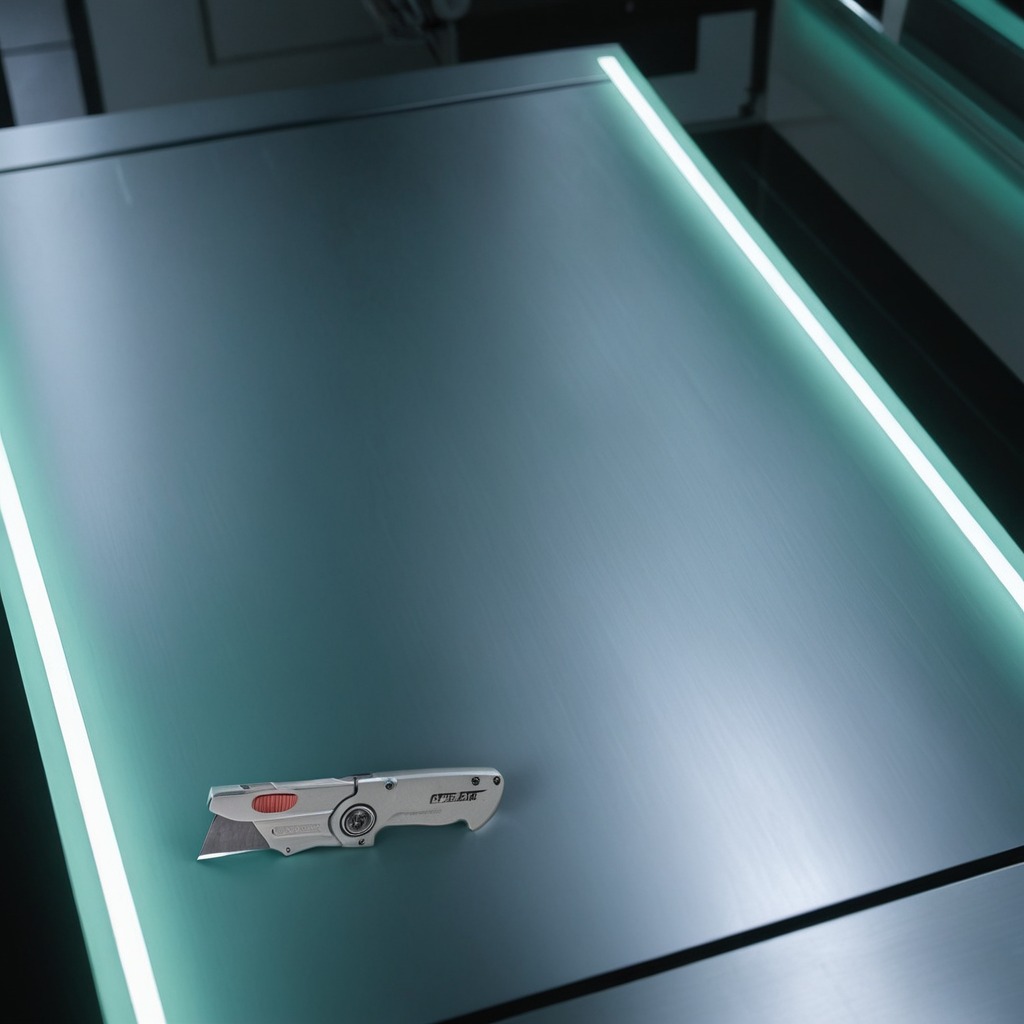
A utility knife is lying on a metal table in a machine shop under fluorescent lights.